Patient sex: F
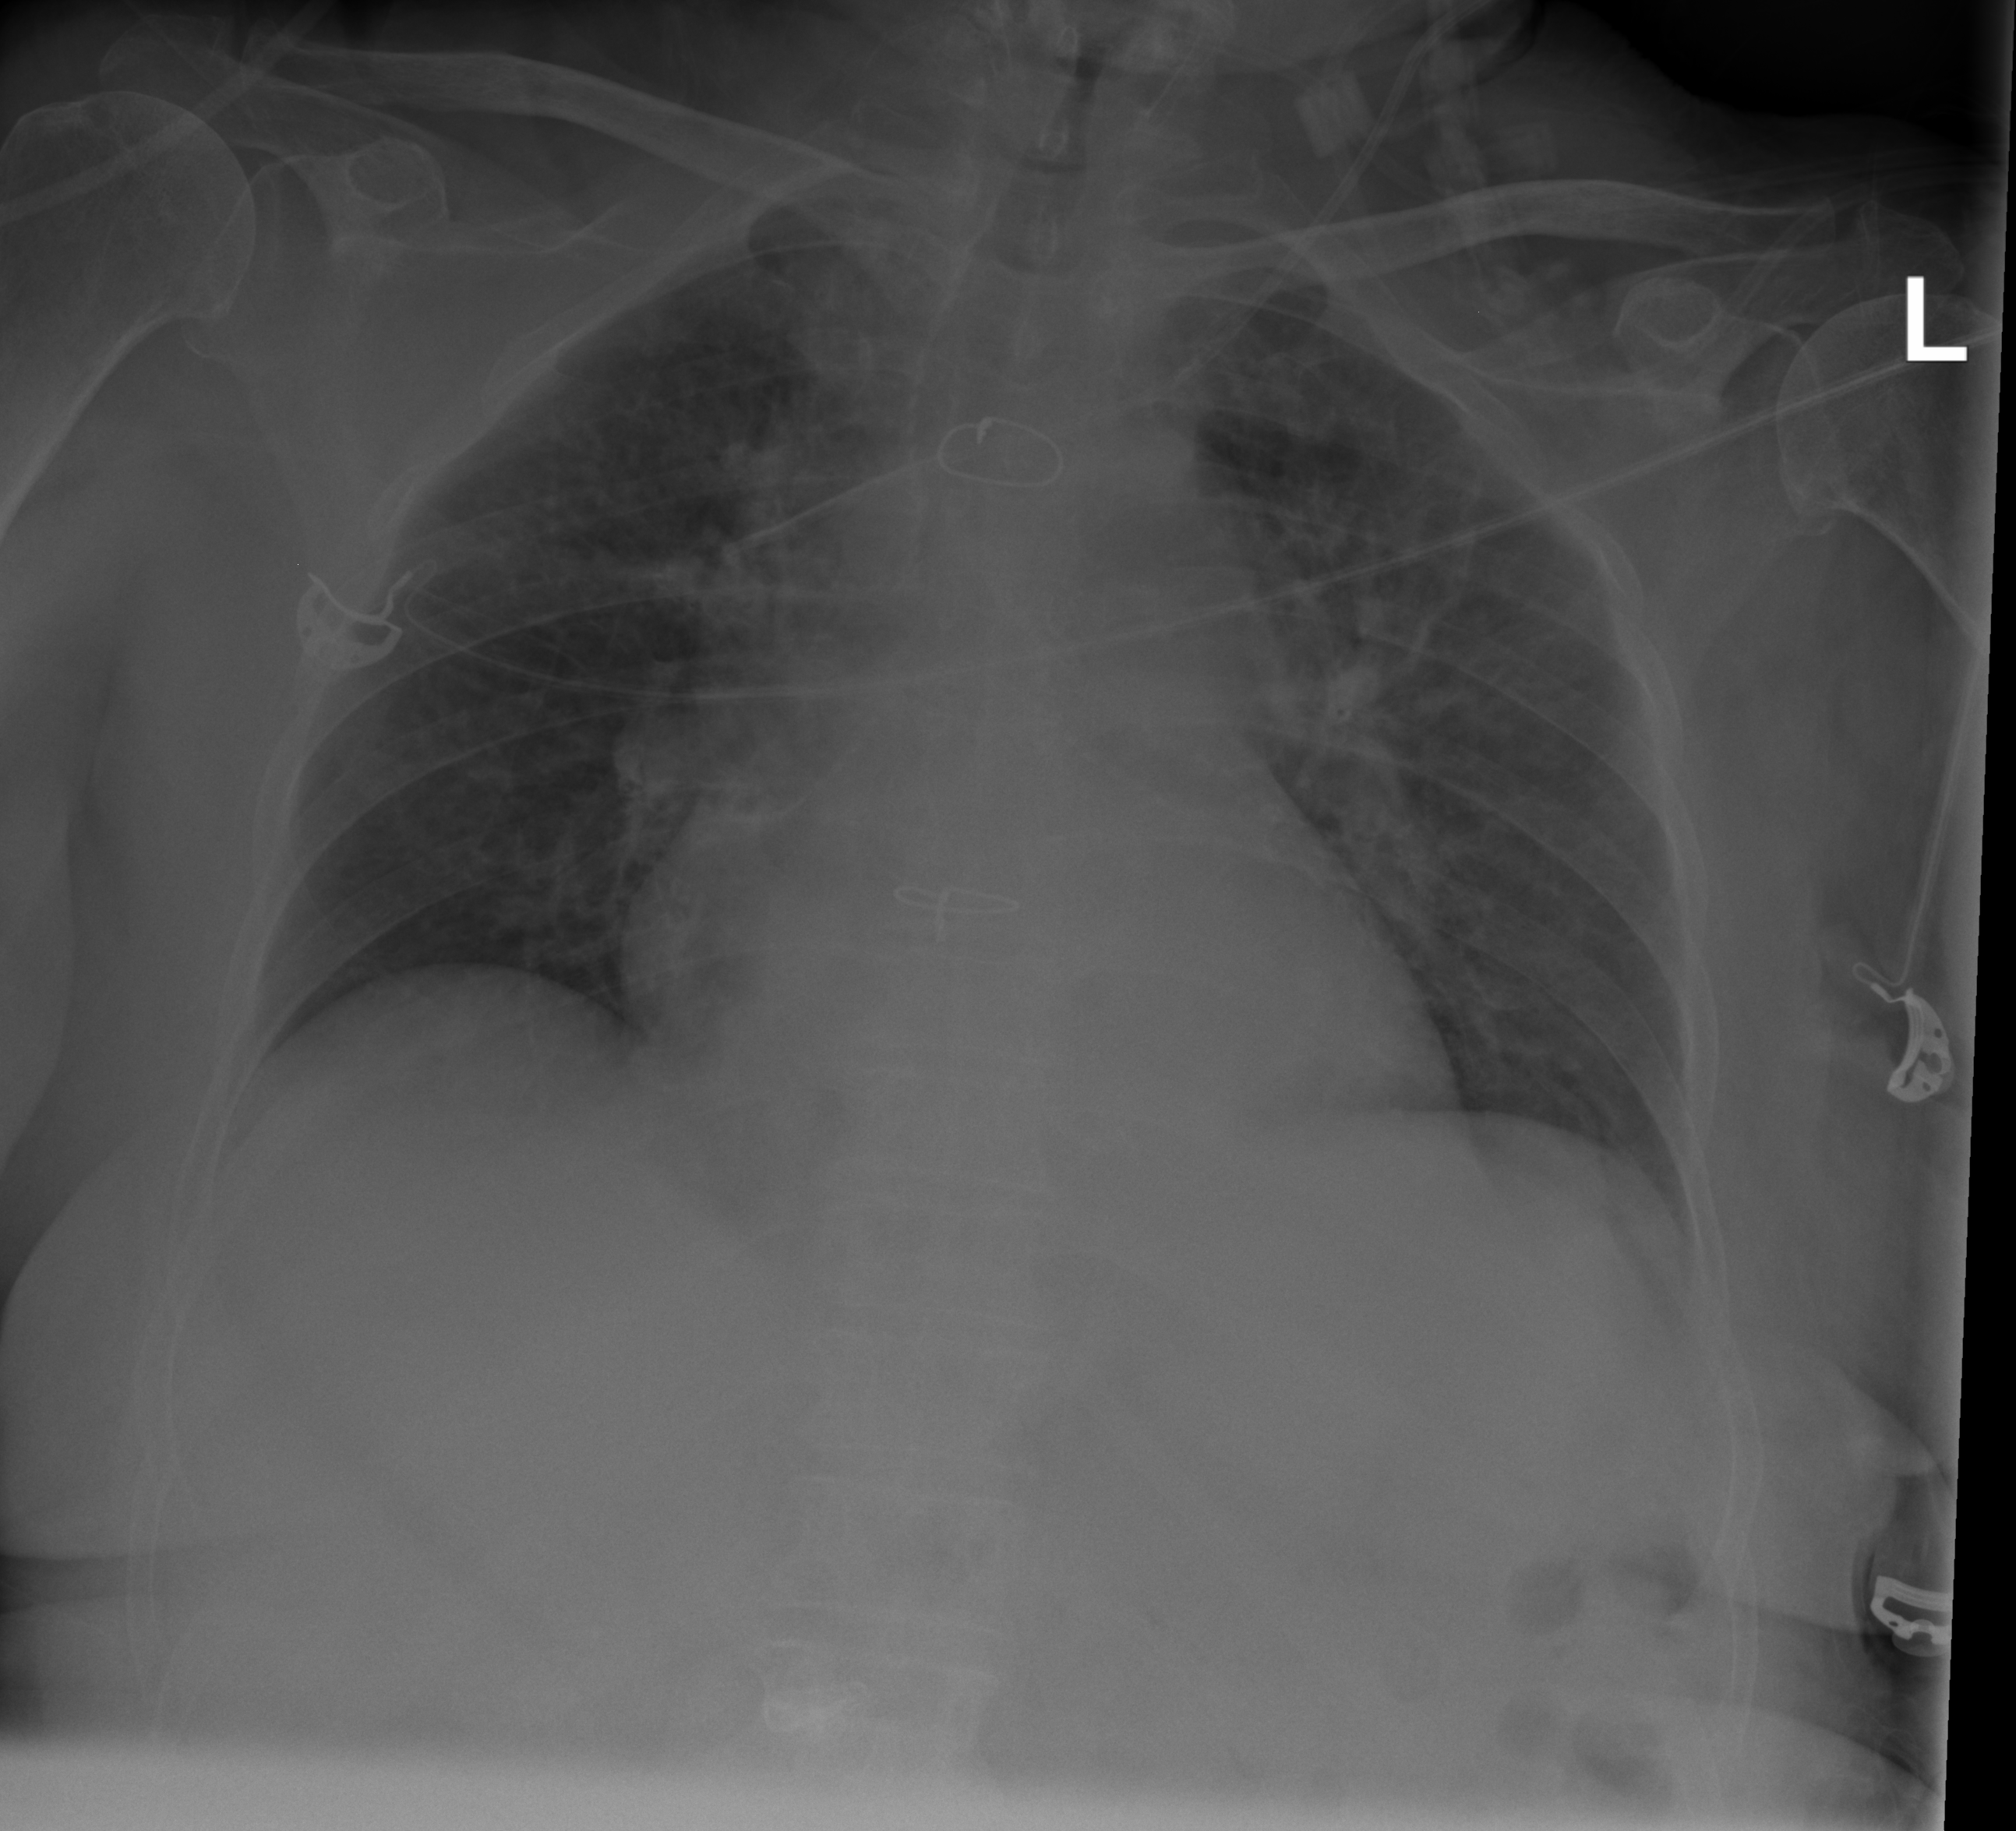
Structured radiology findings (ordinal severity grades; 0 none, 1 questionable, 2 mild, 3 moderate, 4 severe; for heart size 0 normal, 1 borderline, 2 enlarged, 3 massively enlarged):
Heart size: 1
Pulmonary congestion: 2
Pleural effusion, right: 0
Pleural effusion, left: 0
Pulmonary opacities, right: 2
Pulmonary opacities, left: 2
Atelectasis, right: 0
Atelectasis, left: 0